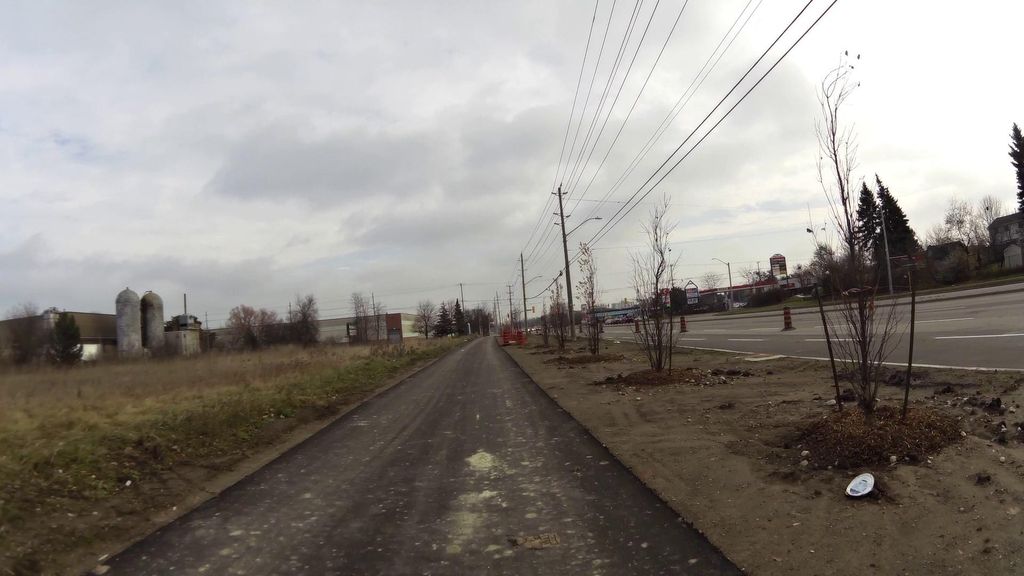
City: kitchener-waterloo